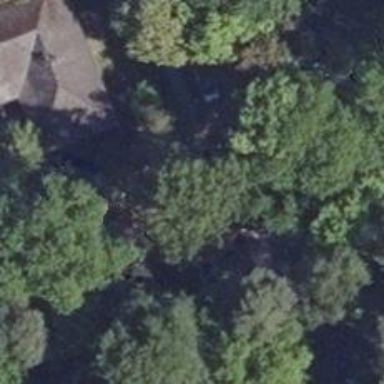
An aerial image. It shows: Single tag "natural: tree."